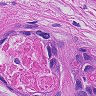
Metastatic tissue present: yes